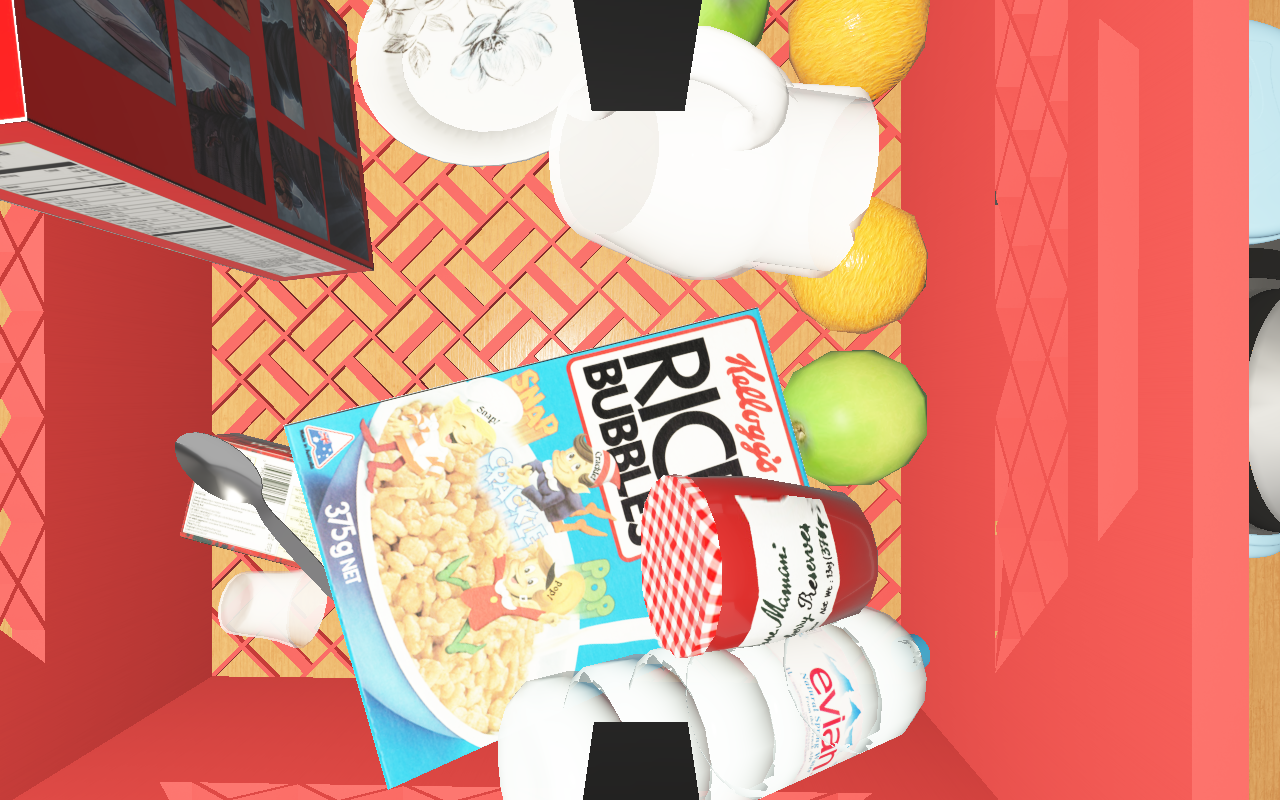
Objects in the scene:
carafe
water bottle
apple
apple
orange
orange
plate
glass
jam jar
cereal box